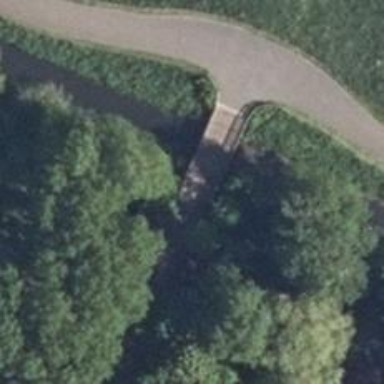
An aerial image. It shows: Path on bridge.